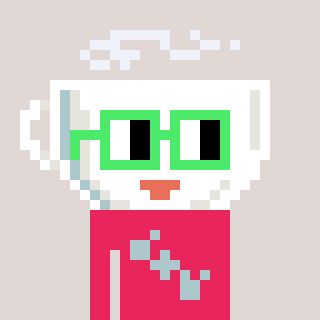
a pixel art character with square light green glasses, a mug-shaped head and a redpinkish-colored body on a warm background